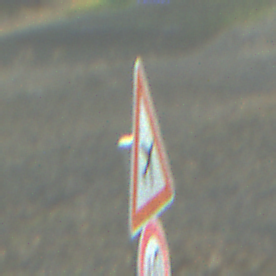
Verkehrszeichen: FlugbetriebLinks
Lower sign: Geschwindigkeit40
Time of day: SunriseSunset
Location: Outdoor (Nature)
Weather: PartlyCloudy
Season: NotSpecified
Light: Natural